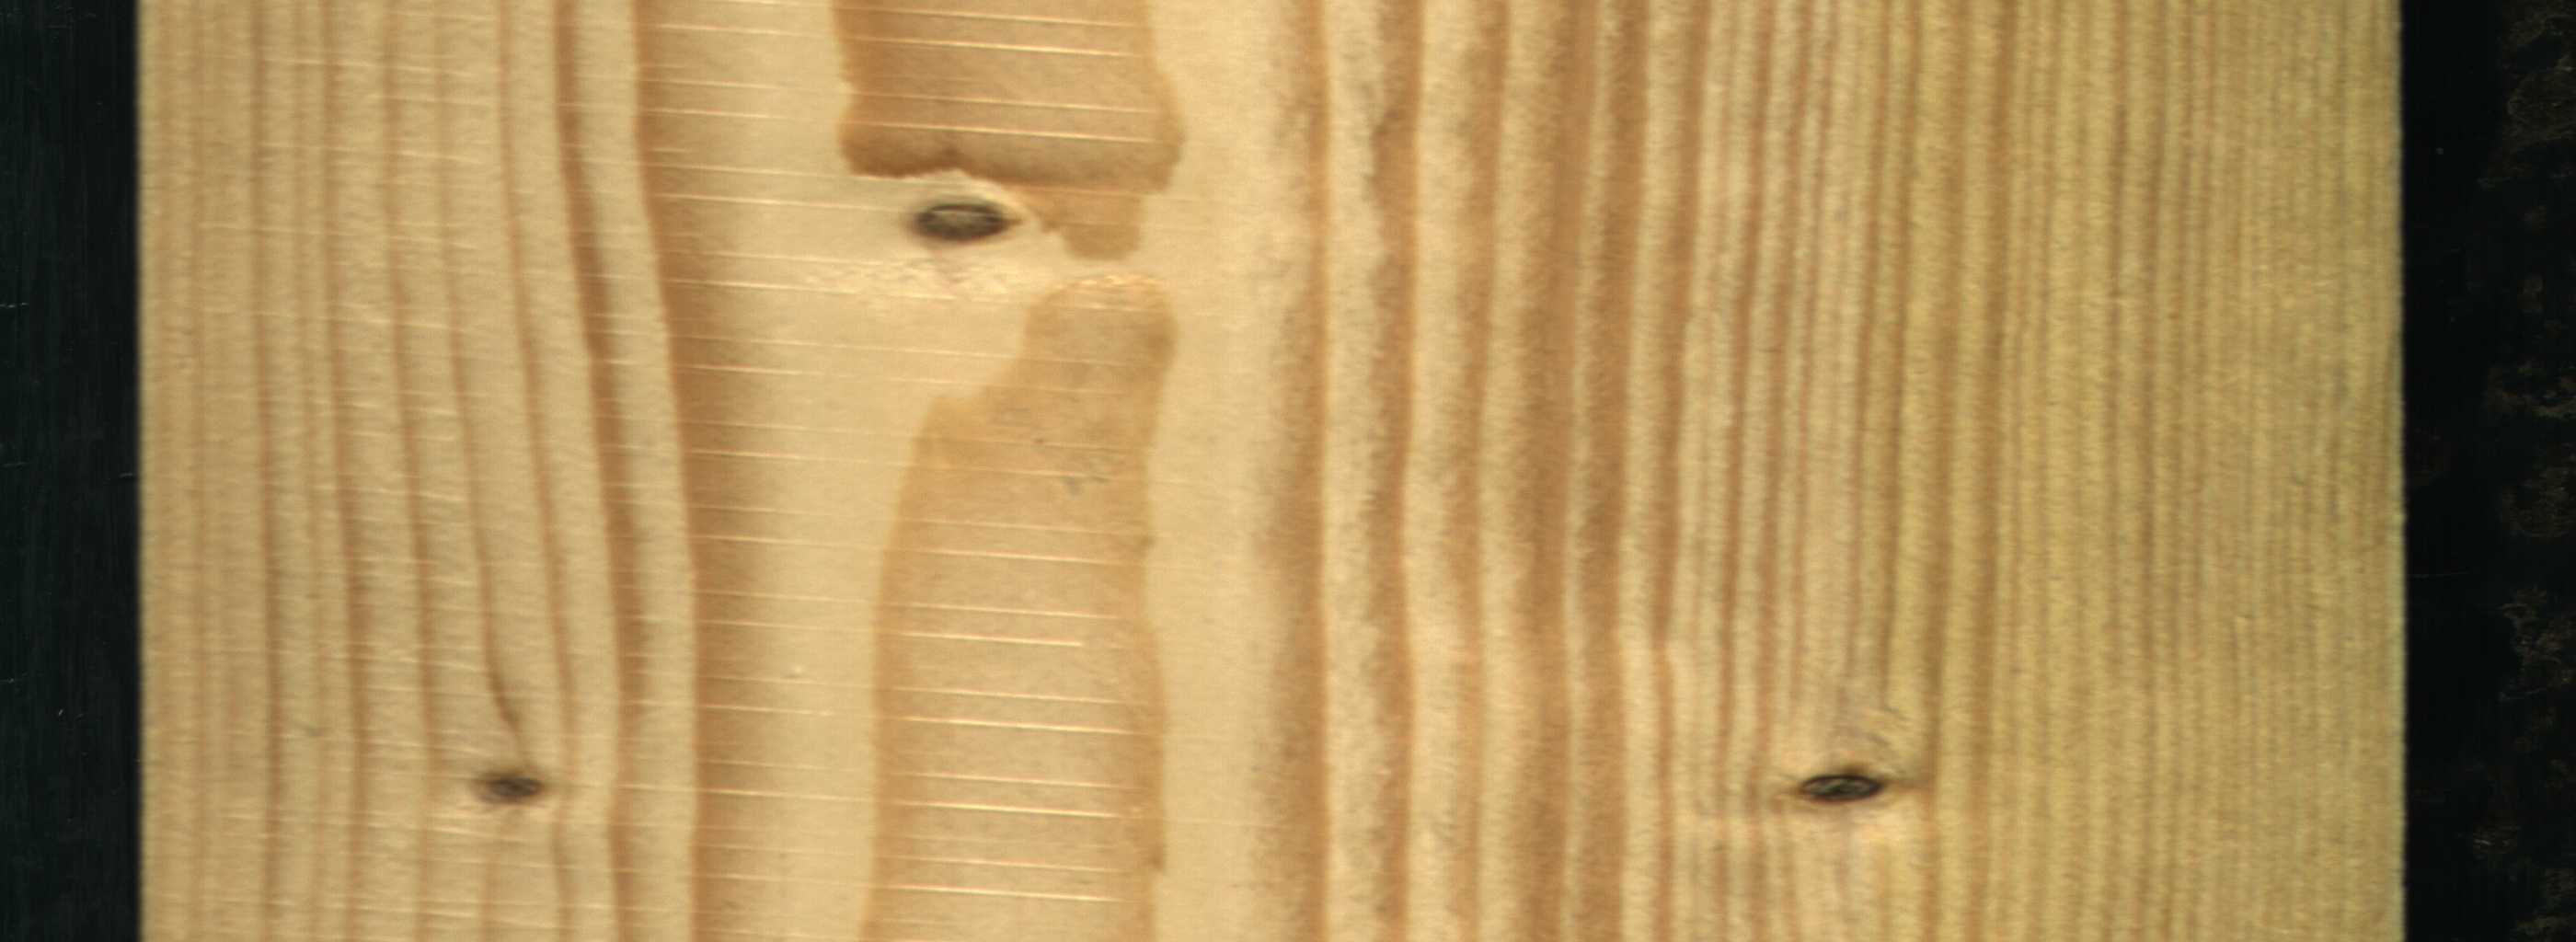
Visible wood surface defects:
Dead_Knot
Live_Knot
Live_Knot